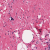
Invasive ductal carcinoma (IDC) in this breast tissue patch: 0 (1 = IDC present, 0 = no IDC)